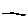
Label: line